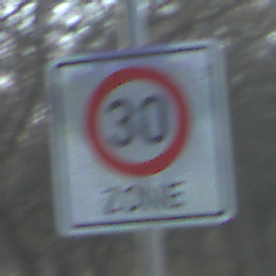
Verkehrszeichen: BeginnZone30
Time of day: MorningAfternoon
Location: Outdoor (Nature)
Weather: Clear
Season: NotSpecified
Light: Natural